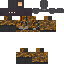
A male human skin with dark skin, wearing brown helmet dressed in a blue hoodie and black pants, featuring a closed mouth.